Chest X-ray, AP view. Patient: 14 years old, sex M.
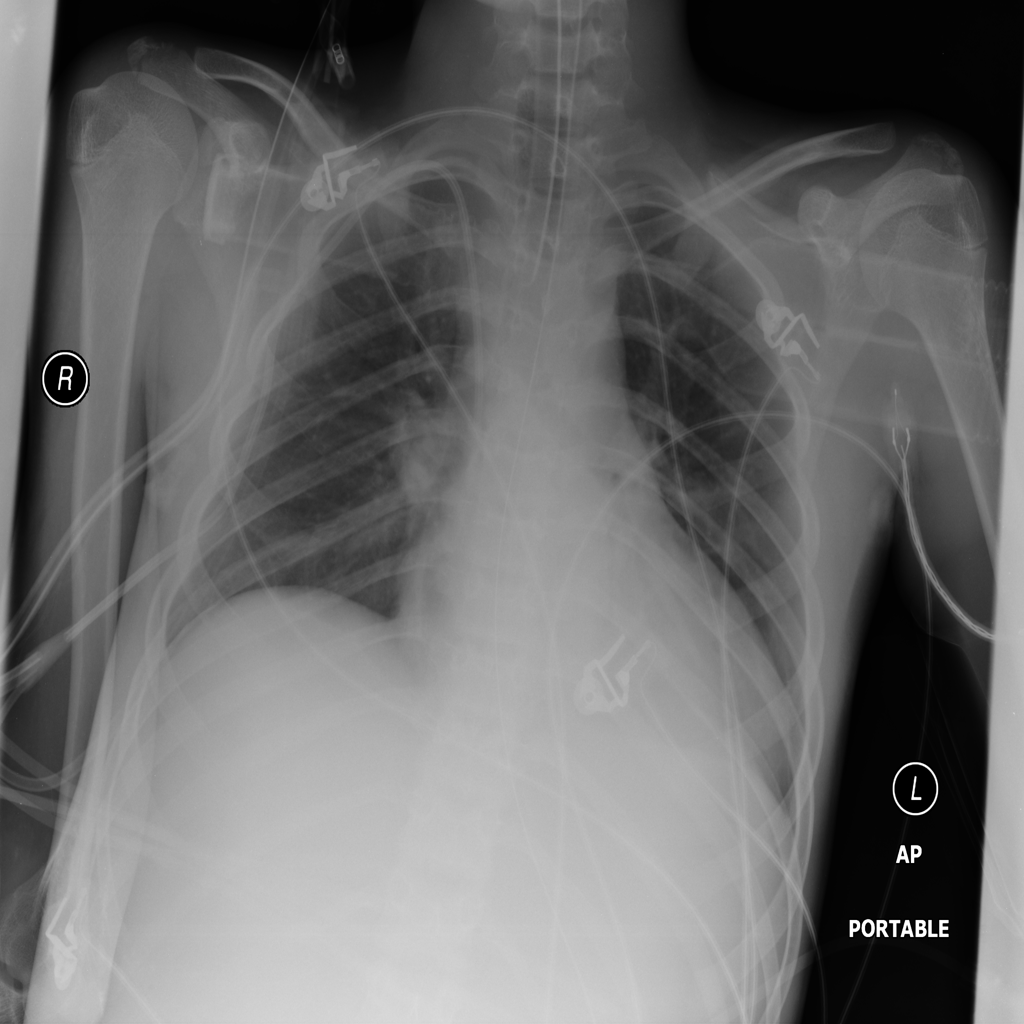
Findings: No Finding